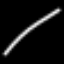
Label: line